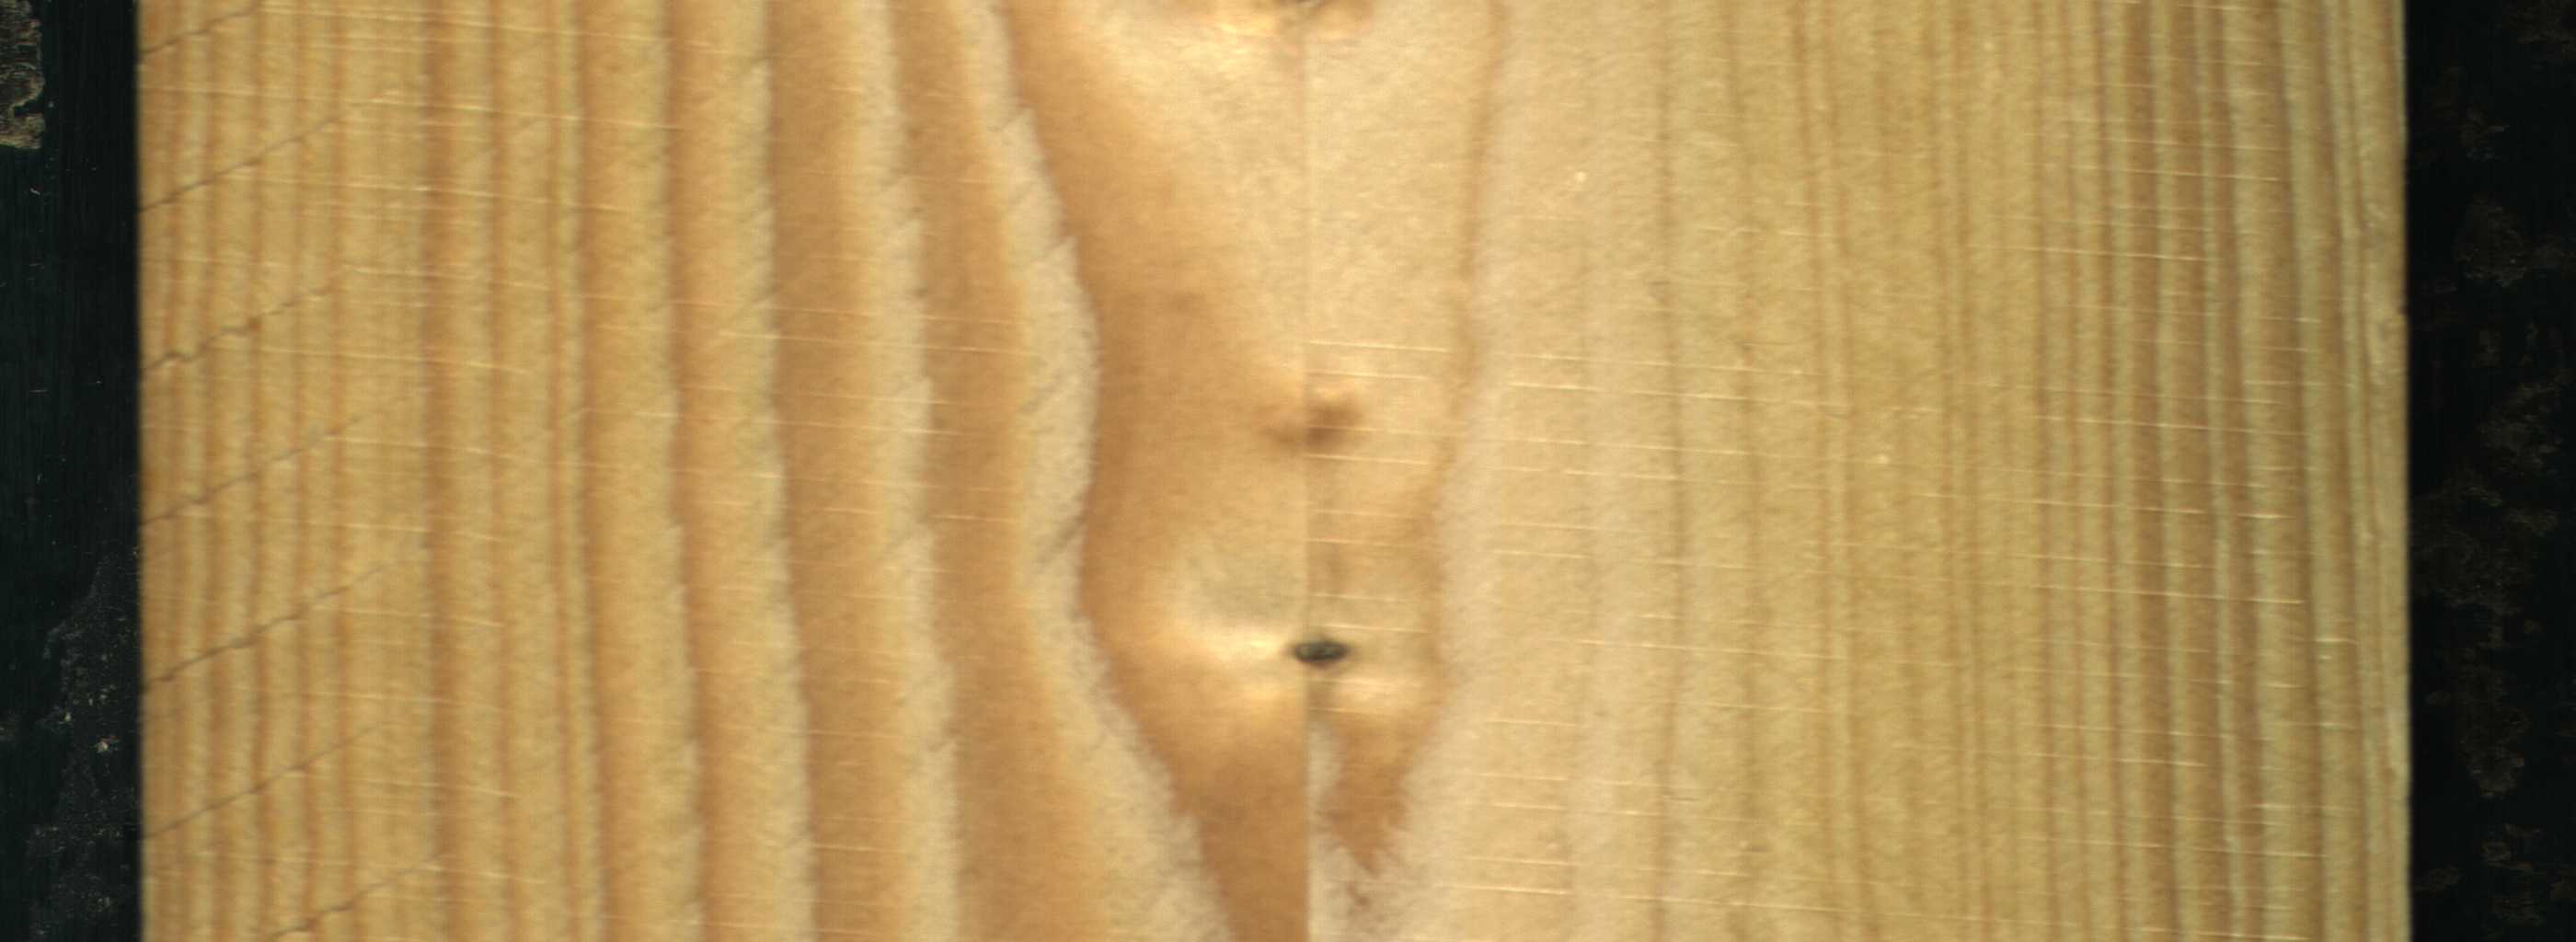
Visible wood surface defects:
Live_Knot